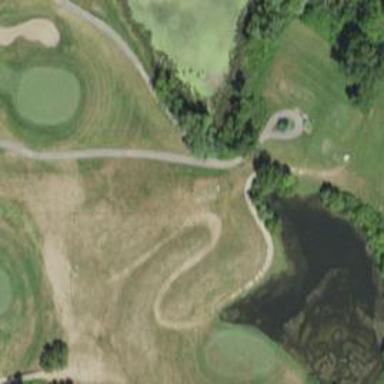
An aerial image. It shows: Path used for both walking and golf.